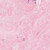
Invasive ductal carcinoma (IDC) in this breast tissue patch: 0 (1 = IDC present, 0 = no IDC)